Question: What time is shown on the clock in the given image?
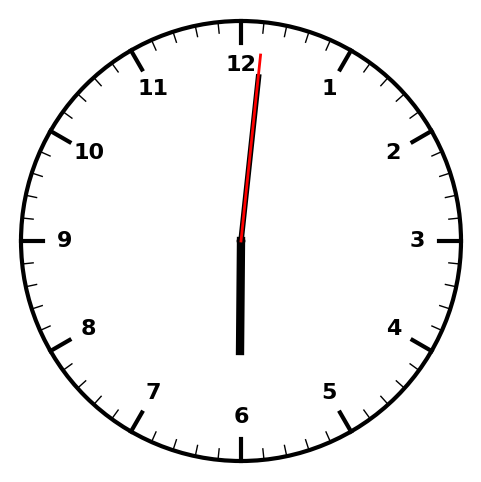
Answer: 06:01:01